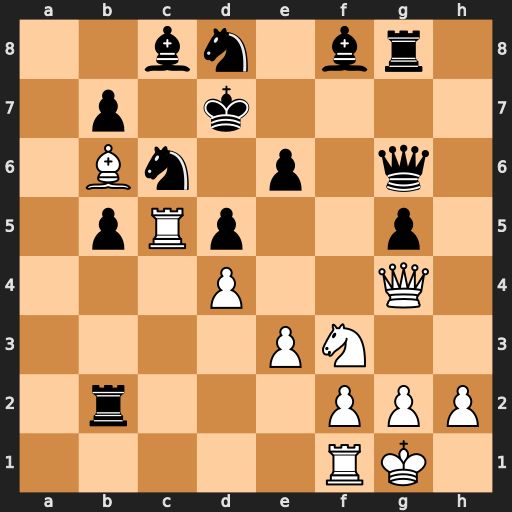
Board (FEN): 2bn1br1/1p1k4/1Bn1p1q1/1pRp2p1/3P2Q1/4PN2/1r3PPP/5RK1
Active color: w
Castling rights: -
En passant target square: -
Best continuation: Rxd5+ Ke8 Rxg5